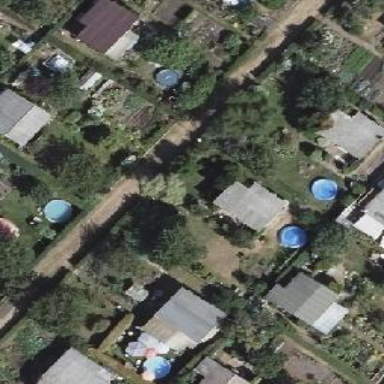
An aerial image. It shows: Plot in the allotments.